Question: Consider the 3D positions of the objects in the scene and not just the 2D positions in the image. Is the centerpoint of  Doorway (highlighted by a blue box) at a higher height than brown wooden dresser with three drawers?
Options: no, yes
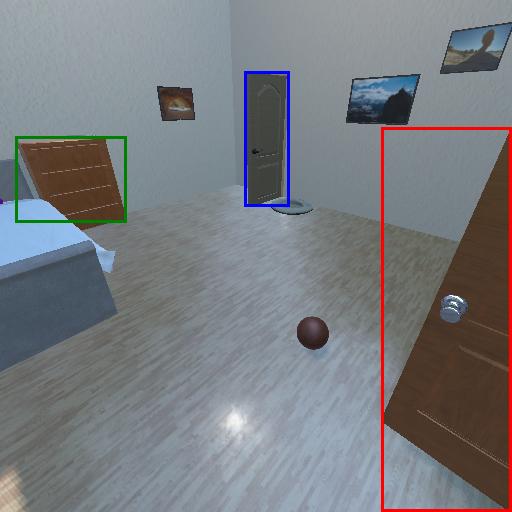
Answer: no